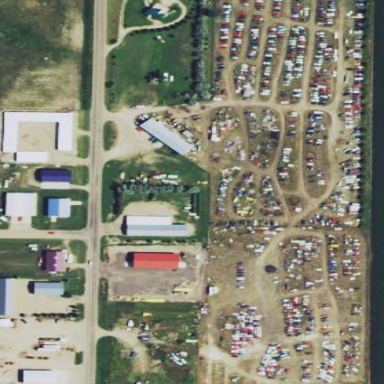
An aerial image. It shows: Scrap yard located in industrial area.